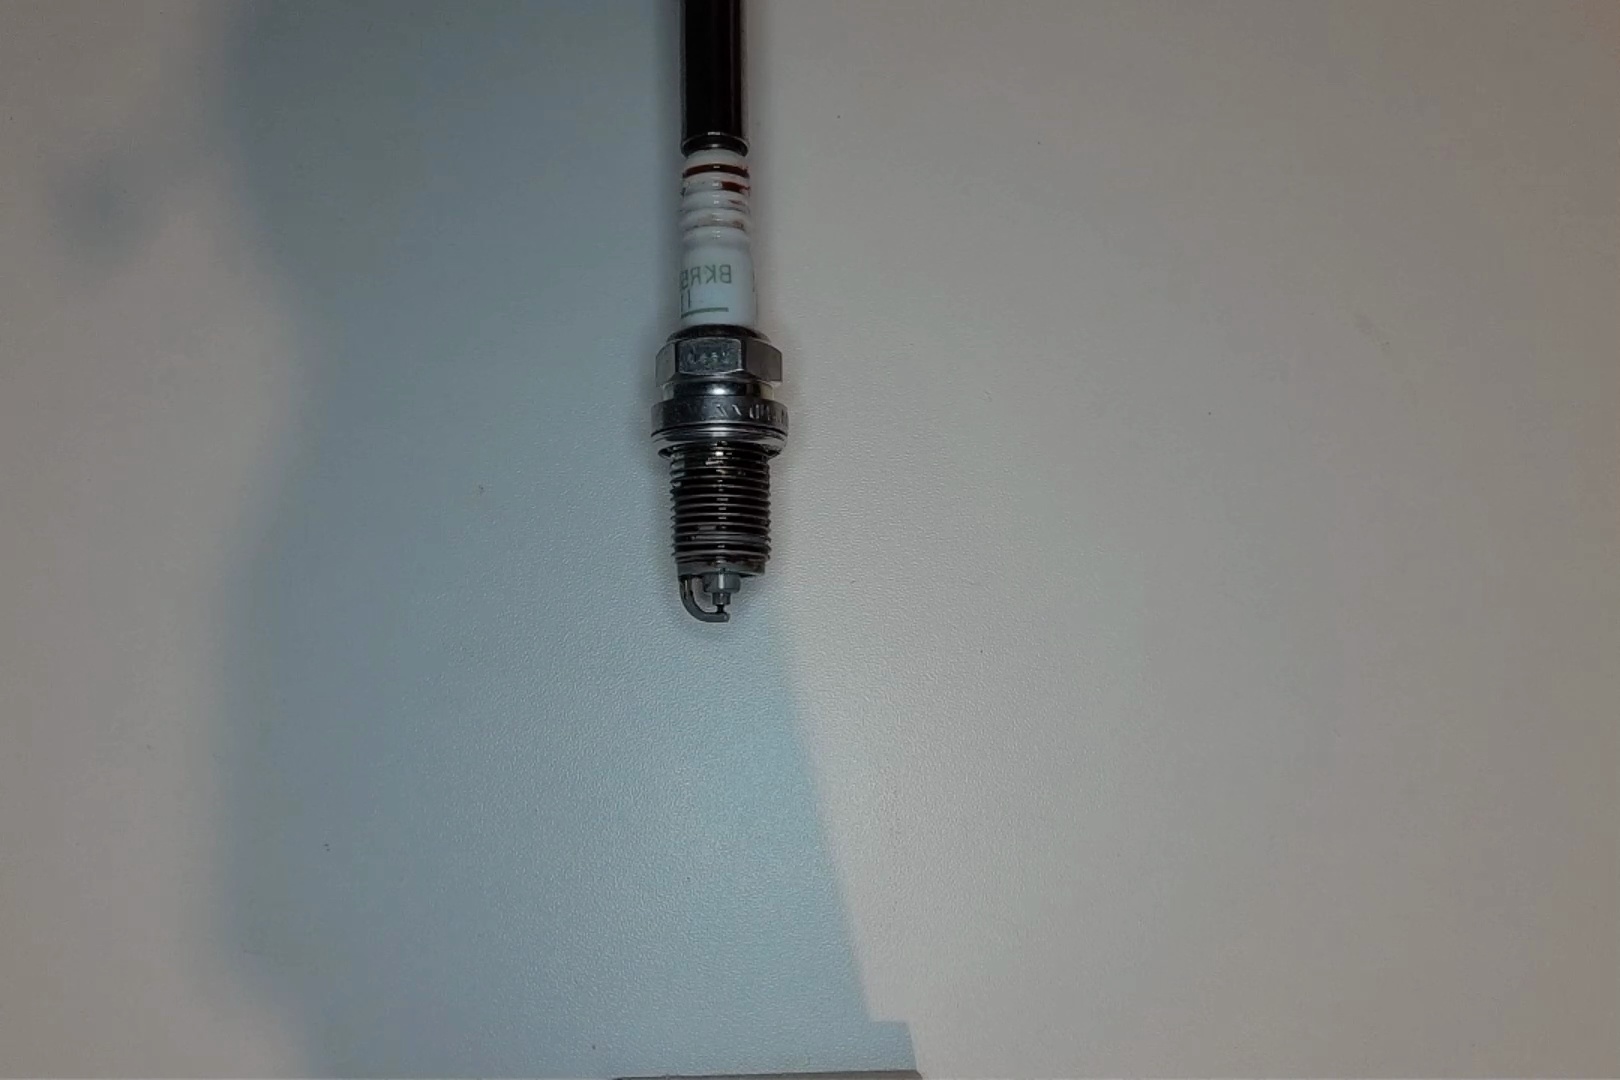
Label: anomaly